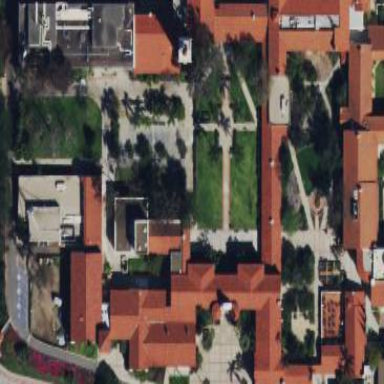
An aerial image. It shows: Education building of the university.